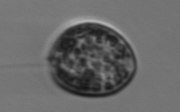
Label: Prorocentrum